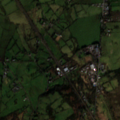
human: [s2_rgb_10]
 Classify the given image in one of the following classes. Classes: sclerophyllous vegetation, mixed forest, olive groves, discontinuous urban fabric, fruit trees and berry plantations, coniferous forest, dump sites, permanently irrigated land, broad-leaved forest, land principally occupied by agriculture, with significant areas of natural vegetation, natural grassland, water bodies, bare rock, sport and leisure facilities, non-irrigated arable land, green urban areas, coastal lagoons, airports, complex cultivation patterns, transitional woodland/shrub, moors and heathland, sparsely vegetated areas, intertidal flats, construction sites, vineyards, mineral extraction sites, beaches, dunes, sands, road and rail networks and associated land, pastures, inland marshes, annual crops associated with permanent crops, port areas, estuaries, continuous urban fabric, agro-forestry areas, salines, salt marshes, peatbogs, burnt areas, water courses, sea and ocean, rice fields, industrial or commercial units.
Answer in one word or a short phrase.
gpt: pastures, land principally occupied by agriculture, with significant areas of natural vegetation, transitional woodland/shrub